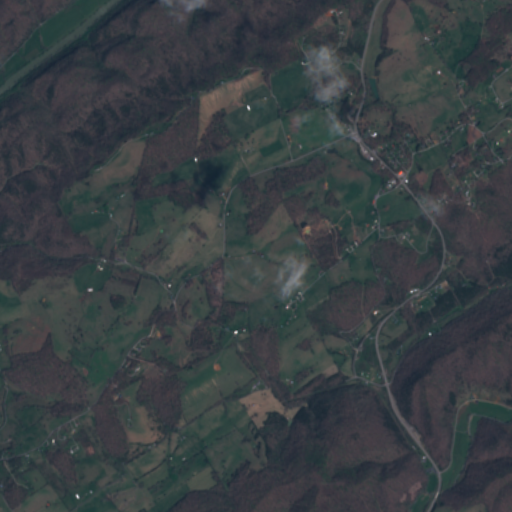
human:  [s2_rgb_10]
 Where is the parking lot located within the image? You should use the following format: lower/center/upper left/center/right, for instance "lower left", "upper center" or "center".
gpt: There is no parking lot in the image.